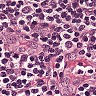
Metastatic tissue present: no